Current action and preconditions to check: trajectory_clear

Your task: For each precondition in the list above, predict whether it will hold at this action.

Consider the current scene as observed from the mobile robot's camera, and analyze the predicted future states of all dynamic agents (e.g., people, animals, vehicles, or any moving entities) within the NEXT SECOND.

IMPORTANT: Only answer "very likely" if you are absolutely certain—based on strong, clear evidence—that a dynamic agent will violate the precondition in the predicted future state. Do NOT answer "very likely" for unlikely, ambiguous, or low-probability risks.

Ask yourself for each precondition: Is there a high probability, with clear and convincing evidence, that the predicted future states of any dynamic agent will interfere with the predicted future state of the currently executing action within the NEXT SECOND, causing that precondition to fail?

Assess the risk level based on these predictions. Use "likely" or "very likely" if motions create a clear risk of interference.

Use "neutral" or "improbable" if agents are nearby but their predicted paths are clearly diverging or non-conflicting.

Failure Risk Categories: "very improbable", "improbable", "neutral", "likely", "very likely"

Answer Format: Output ONLY the probability_of_failure value from these categories: "very improbable", "improbable", "neutral", "likely", "very likely"

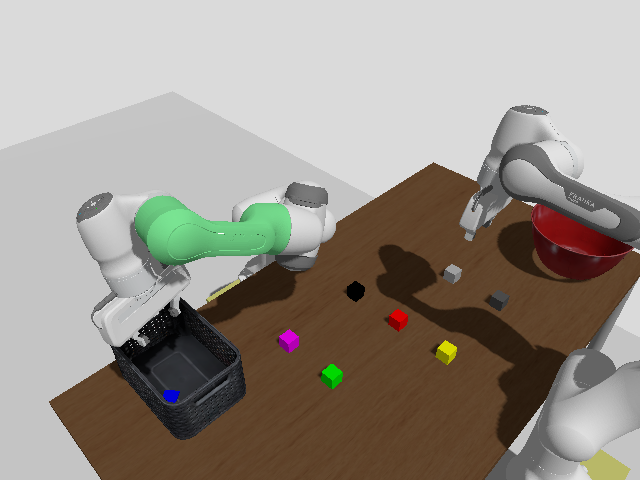

Answer: very improbable